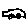
Label: car